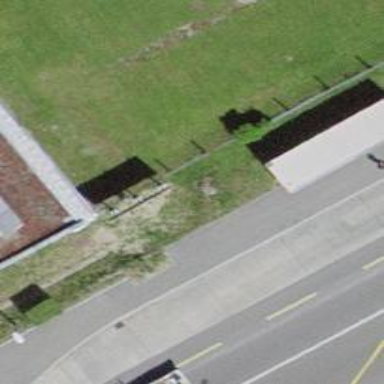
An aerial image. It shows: Bus stop with shelter. It is platform for public transport.